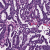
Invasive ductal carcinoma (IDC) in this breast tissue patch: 1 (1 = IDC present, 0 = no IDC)